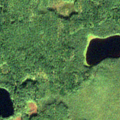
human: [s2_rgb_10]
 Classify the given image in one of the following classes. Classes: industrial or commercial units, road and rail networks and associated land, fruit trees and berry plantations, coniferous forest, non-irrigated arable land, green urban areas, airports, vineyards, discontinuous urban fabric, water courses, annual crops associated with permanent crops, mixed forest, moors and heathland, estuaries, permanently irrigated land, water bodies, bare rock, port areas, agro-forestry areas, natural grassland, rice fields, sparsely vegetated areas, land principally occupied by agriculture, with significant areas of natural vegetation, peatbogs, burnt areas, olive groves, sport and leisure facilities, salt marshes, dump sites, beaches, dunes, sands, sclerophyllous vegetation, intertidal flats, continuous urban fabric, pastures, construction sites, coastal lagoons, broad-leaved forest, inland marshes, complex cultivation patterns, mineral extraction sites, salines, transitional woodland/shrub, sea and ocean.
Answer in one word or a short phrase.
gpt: coniferous forest, mixed forest, transitional woodland/shrub